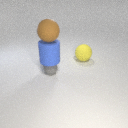
small gray rubber sphere below large brown rubber sphere